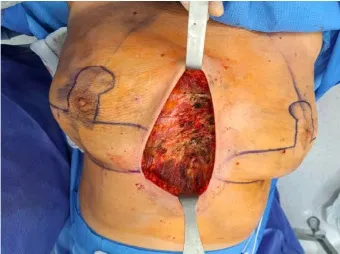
(A) Surgical resection of the tumor, pre- and latersternal skin, medial portions of both pectoralis muscles and part of the inner quadrants of both breasts.
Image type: medical_photograph (other_medical_photograph)